Question: To get the total memory used by SQL CLR, you would run the following query:
'''
select single_pages_kb + multi_pages_kb + virtual_memory_committed_kb from sys.dm_os_memory_clerks where type = 'MEMORYCLERK_SQLCLR'
'''
The result I am getting is:

Is there any way to increment this memory? If so How, besides buying more RAM...
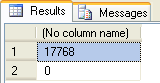
Answer: Based on personal--if not overly informed--experience, I'm pretty certain you (aka the "outside user") cannot control how much memory SQL allocates to CLR processes.
Further information that may or may not help here: there are limts, ratios, and (our big headache) fragmentation of memory assigned over time (that's days of regular use). Our issues could only address by stopping and restarting the SQL service. Again, I'm pretty certain that it doesn't matter how much memory is available on the box, so much as the internal means by which SQL addresses and allocates it. The problems that we were having back when were tangled, confused, recurrent, and very irritating... and then, based on my research, we upgraded to 64-bit edition (SQL 2008), which has very different means of addressing and allocating all that memory we had installed on the box. All of our problems went away, and I haven't had to consider the situation ever since.